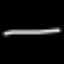
Label: line